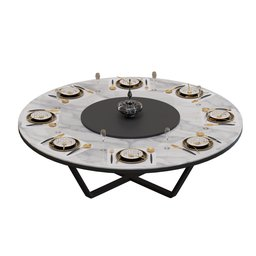
Label: furniture